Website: bh-photo
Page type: billing-address
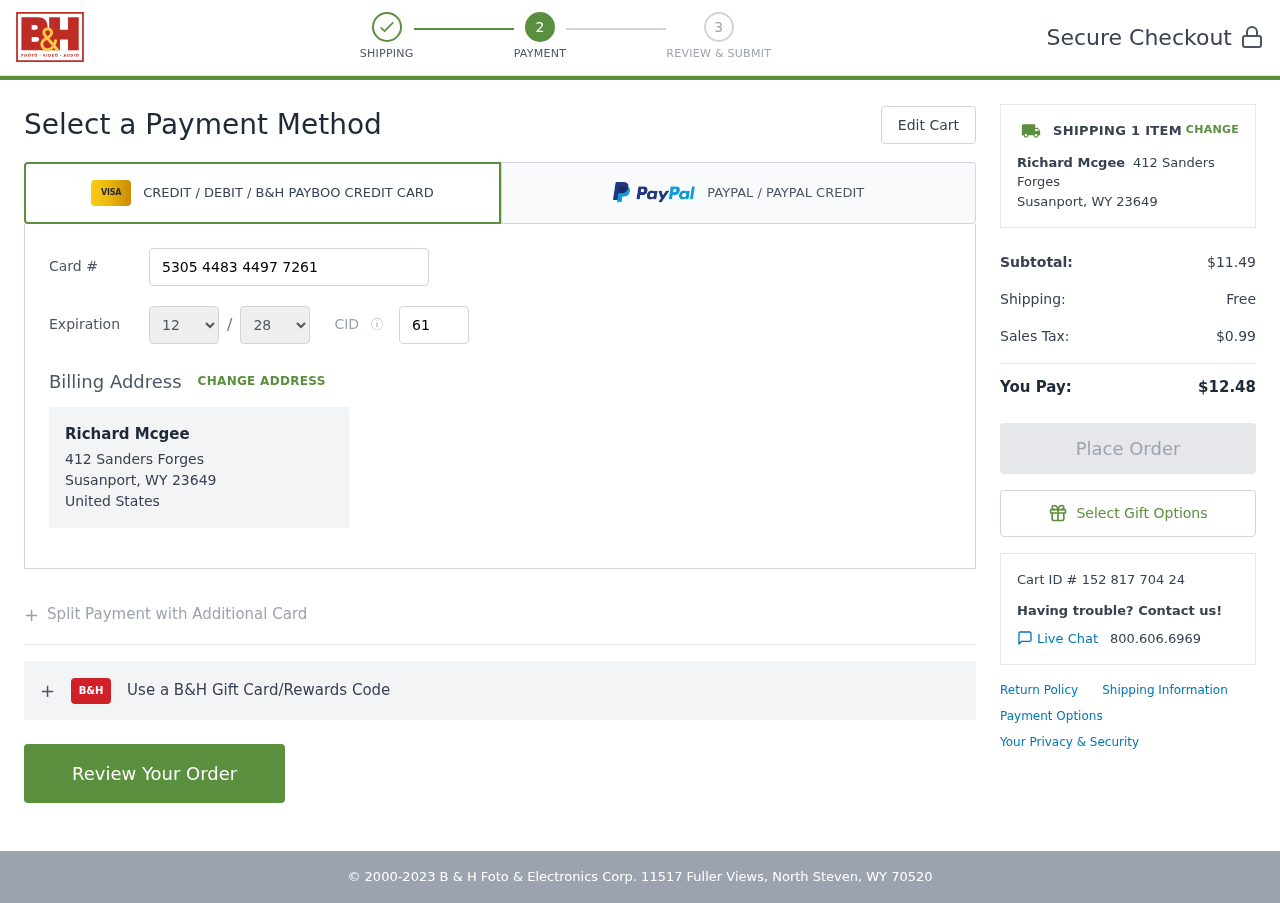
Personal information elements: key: PII_CARD_CVV
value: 619
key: PII_CARD_EXPIRY_MONTH
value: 12
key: PII_CARD_EXPIRY_YEAR
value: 28
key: PII_CARD_NUMBER
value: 5305 4483 4497 7261
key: PII_CITY_STATE_ZIP
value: Susanport, WY 23649
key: PII_COUNTRY
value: United States
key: PII_FULLNAME
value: Richard Mcgee
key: PII_STREET
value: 412 Sanders Forges
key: PII_FULLNAME2
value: Richard Mcgee
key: PII_STREET2
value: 412 Sanders Forges
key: PII_CITY_STATE_ZIP2
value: Susanport, WY 23649
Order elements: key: ORDER_NUM_ITEMS
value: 1
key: ORDER_SUBTOTAL
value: $11.49
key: ORDER_SHIPPING_COST
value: Free
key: ORDER_TAX
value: $0.99
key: ORDER_TOTAL
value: $12.48
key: ORDER_ID
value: Cart ID # 152 817 704 24